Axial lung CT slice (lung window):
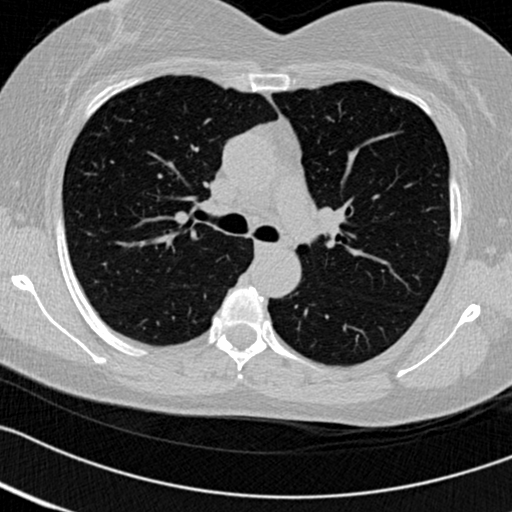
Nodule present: no